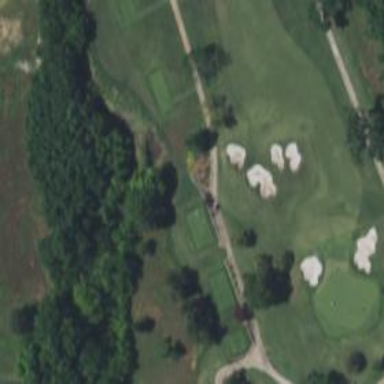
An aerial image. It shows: Service road used as golf cart path.